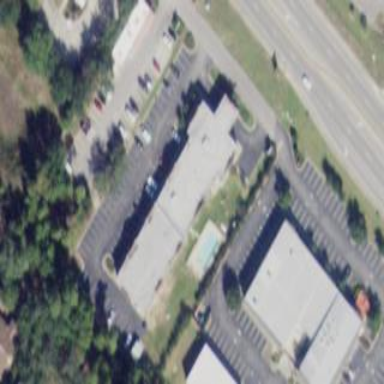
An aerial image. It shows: Hotel building.